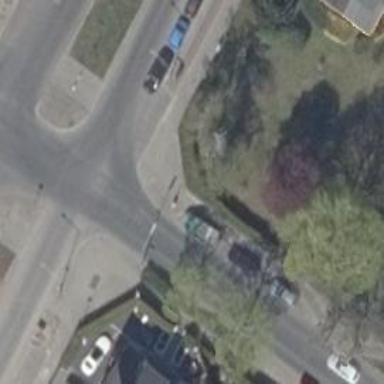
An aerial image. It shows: Sidewalk along the footway.